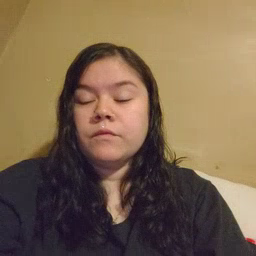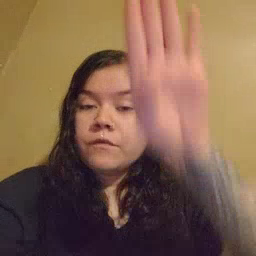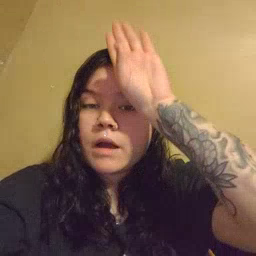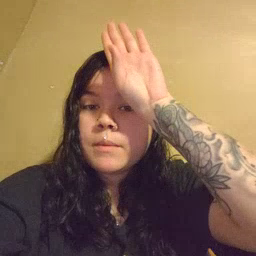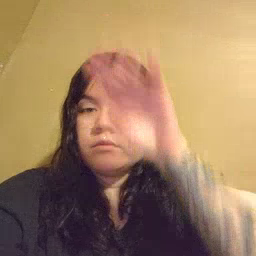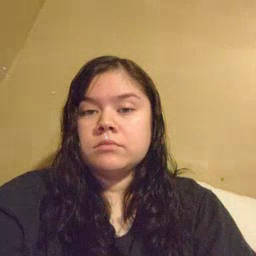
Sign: fireman